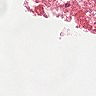
Metastatic tissue present: no